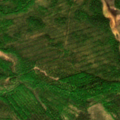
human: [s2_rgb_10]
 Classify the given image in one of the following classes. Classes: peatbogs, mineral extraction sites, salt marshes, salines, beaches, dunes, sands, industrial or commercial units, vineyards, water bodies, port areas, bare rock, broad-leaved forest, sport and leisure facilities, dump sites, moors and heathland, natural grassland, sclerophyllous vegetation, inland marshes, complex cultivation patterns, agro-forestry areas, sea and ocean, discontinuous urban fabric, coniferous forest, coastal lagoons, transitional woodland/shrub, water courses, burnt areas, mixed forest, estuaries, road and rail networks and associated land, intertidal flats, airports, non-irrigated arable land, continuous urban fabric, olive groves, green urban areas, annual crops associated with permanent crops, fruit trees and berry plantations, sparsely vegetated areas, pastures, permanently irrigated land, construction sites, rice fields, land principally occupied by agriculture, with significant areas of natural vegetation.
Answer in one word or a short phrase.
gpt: coniferous forest, mixed forest, transitional woodland/shrub